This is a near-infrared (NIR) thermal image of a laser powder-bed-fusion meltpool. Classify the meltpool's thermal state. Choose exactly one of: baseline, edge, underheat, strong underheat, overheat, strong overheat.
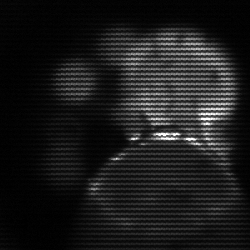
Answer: edge